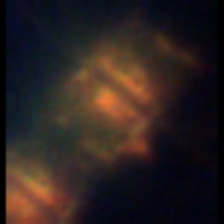
Taxon: Diatom_aggregate
Group: Diatoms